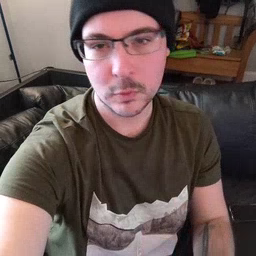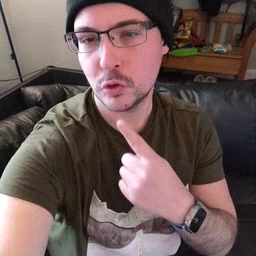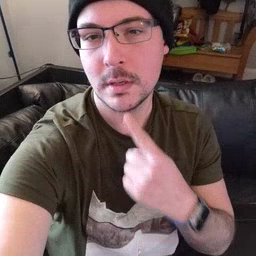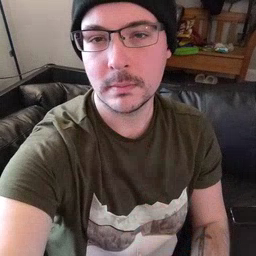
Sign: chin